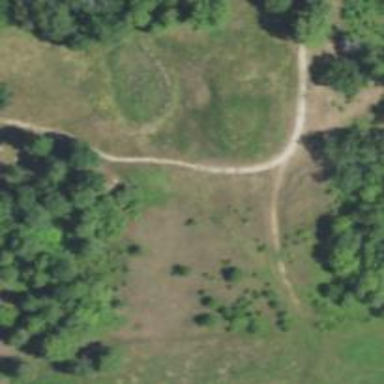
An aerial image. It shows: Path for both road and golf.